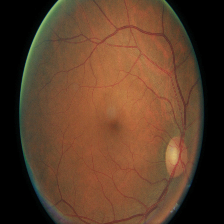
Diabetic retinopathy grade: Moderate